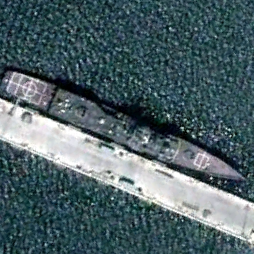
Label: cruiser